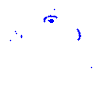
Particle: kaon